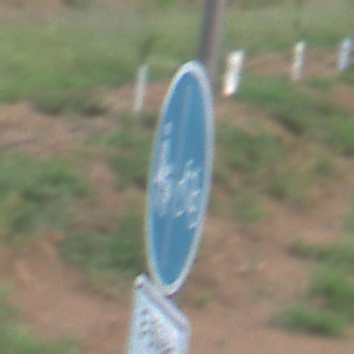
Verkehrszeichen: GetrennterRadUndGehwegRadwegRechts
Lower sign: BesondereFahrzeugeUndTransportgueter13
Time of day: SunriseSunset
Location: Outdoor (Nature)
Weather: PartlyCloudy
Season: NotSpecified
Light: Natural